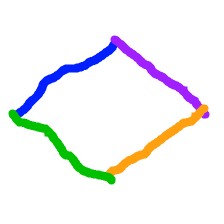
Shape: rhombus